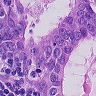
Metastatic tissue present: yes